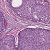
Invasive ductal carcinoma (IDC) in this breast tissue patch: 0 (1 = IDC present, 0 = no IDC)